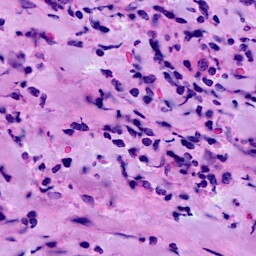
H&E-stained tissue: Breast